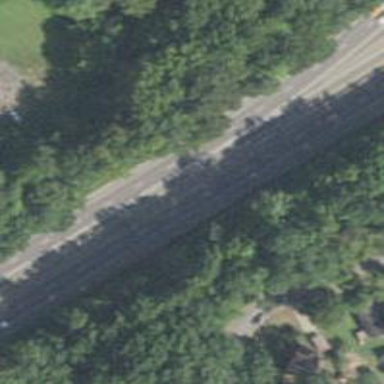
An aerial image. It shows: Motorway.